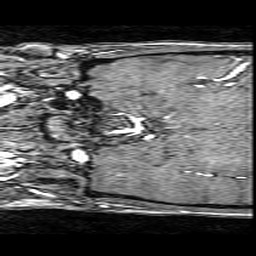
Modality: angio
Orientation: coronal
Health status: ill
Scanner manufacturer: philips
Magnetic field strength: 3 T
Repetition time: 0.01827 s
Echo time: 0.003361 s